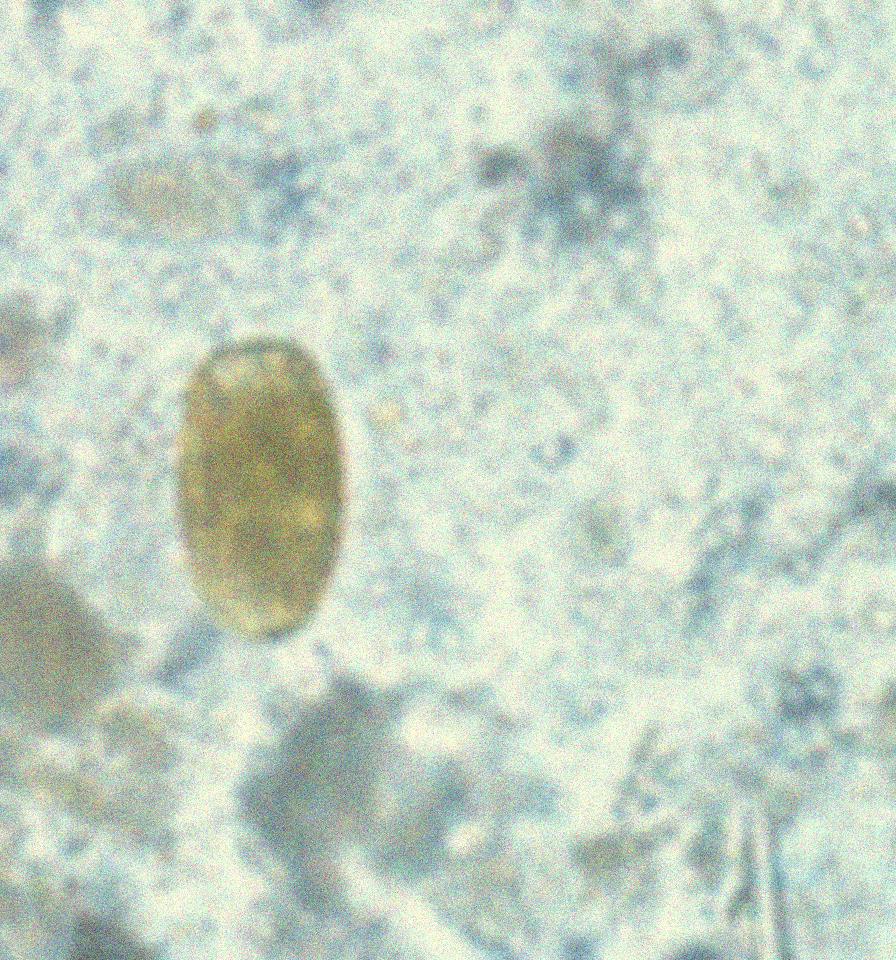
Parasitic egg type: Paragonimus spp